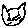
Label: cat